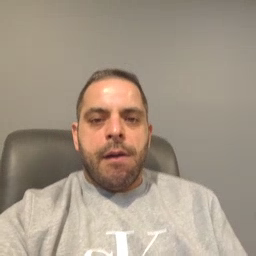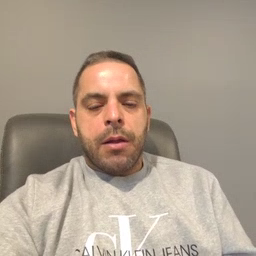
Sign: clown